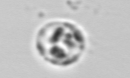
Label: Amoeba